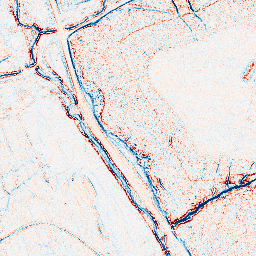
Category: edge_preserving
Decomposition family: anisotropic_diffusion
Decomposition parameters: iterations: 10
kappa: 30
gamma: 0.05
Upsampling method: quintic
Upsampling parameters: scale: 2
Upsampling scale: 2